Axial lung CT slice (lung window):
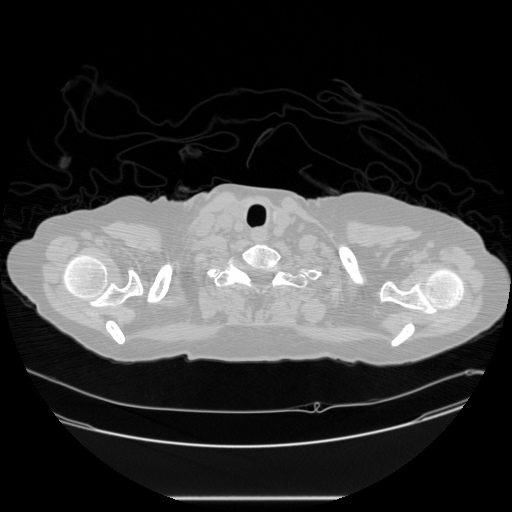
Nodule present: no